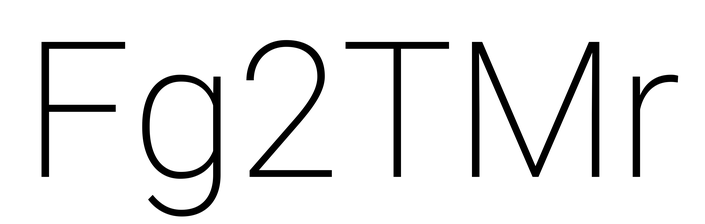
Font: Roboto_ExtraLight